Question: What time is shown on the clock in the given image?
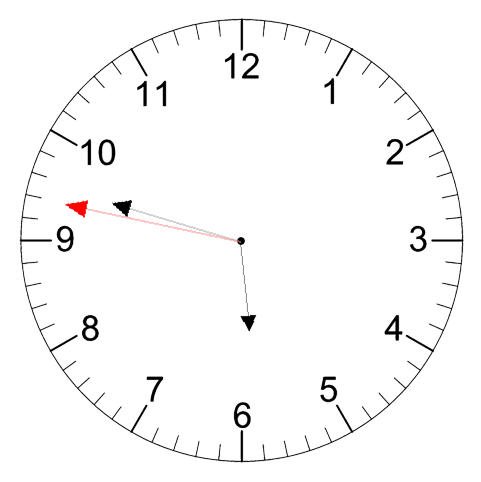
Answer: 05:47:47